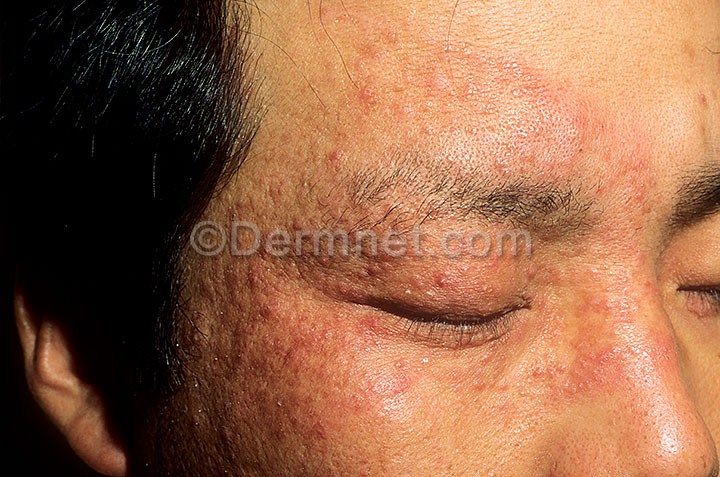
Disease: Tinea Ringworm Candidiasis and other Fungal Infections